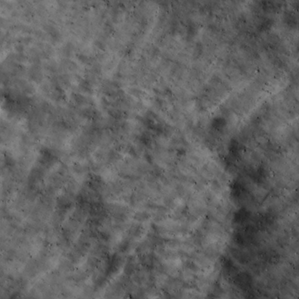
Label: non_frost